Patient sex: M
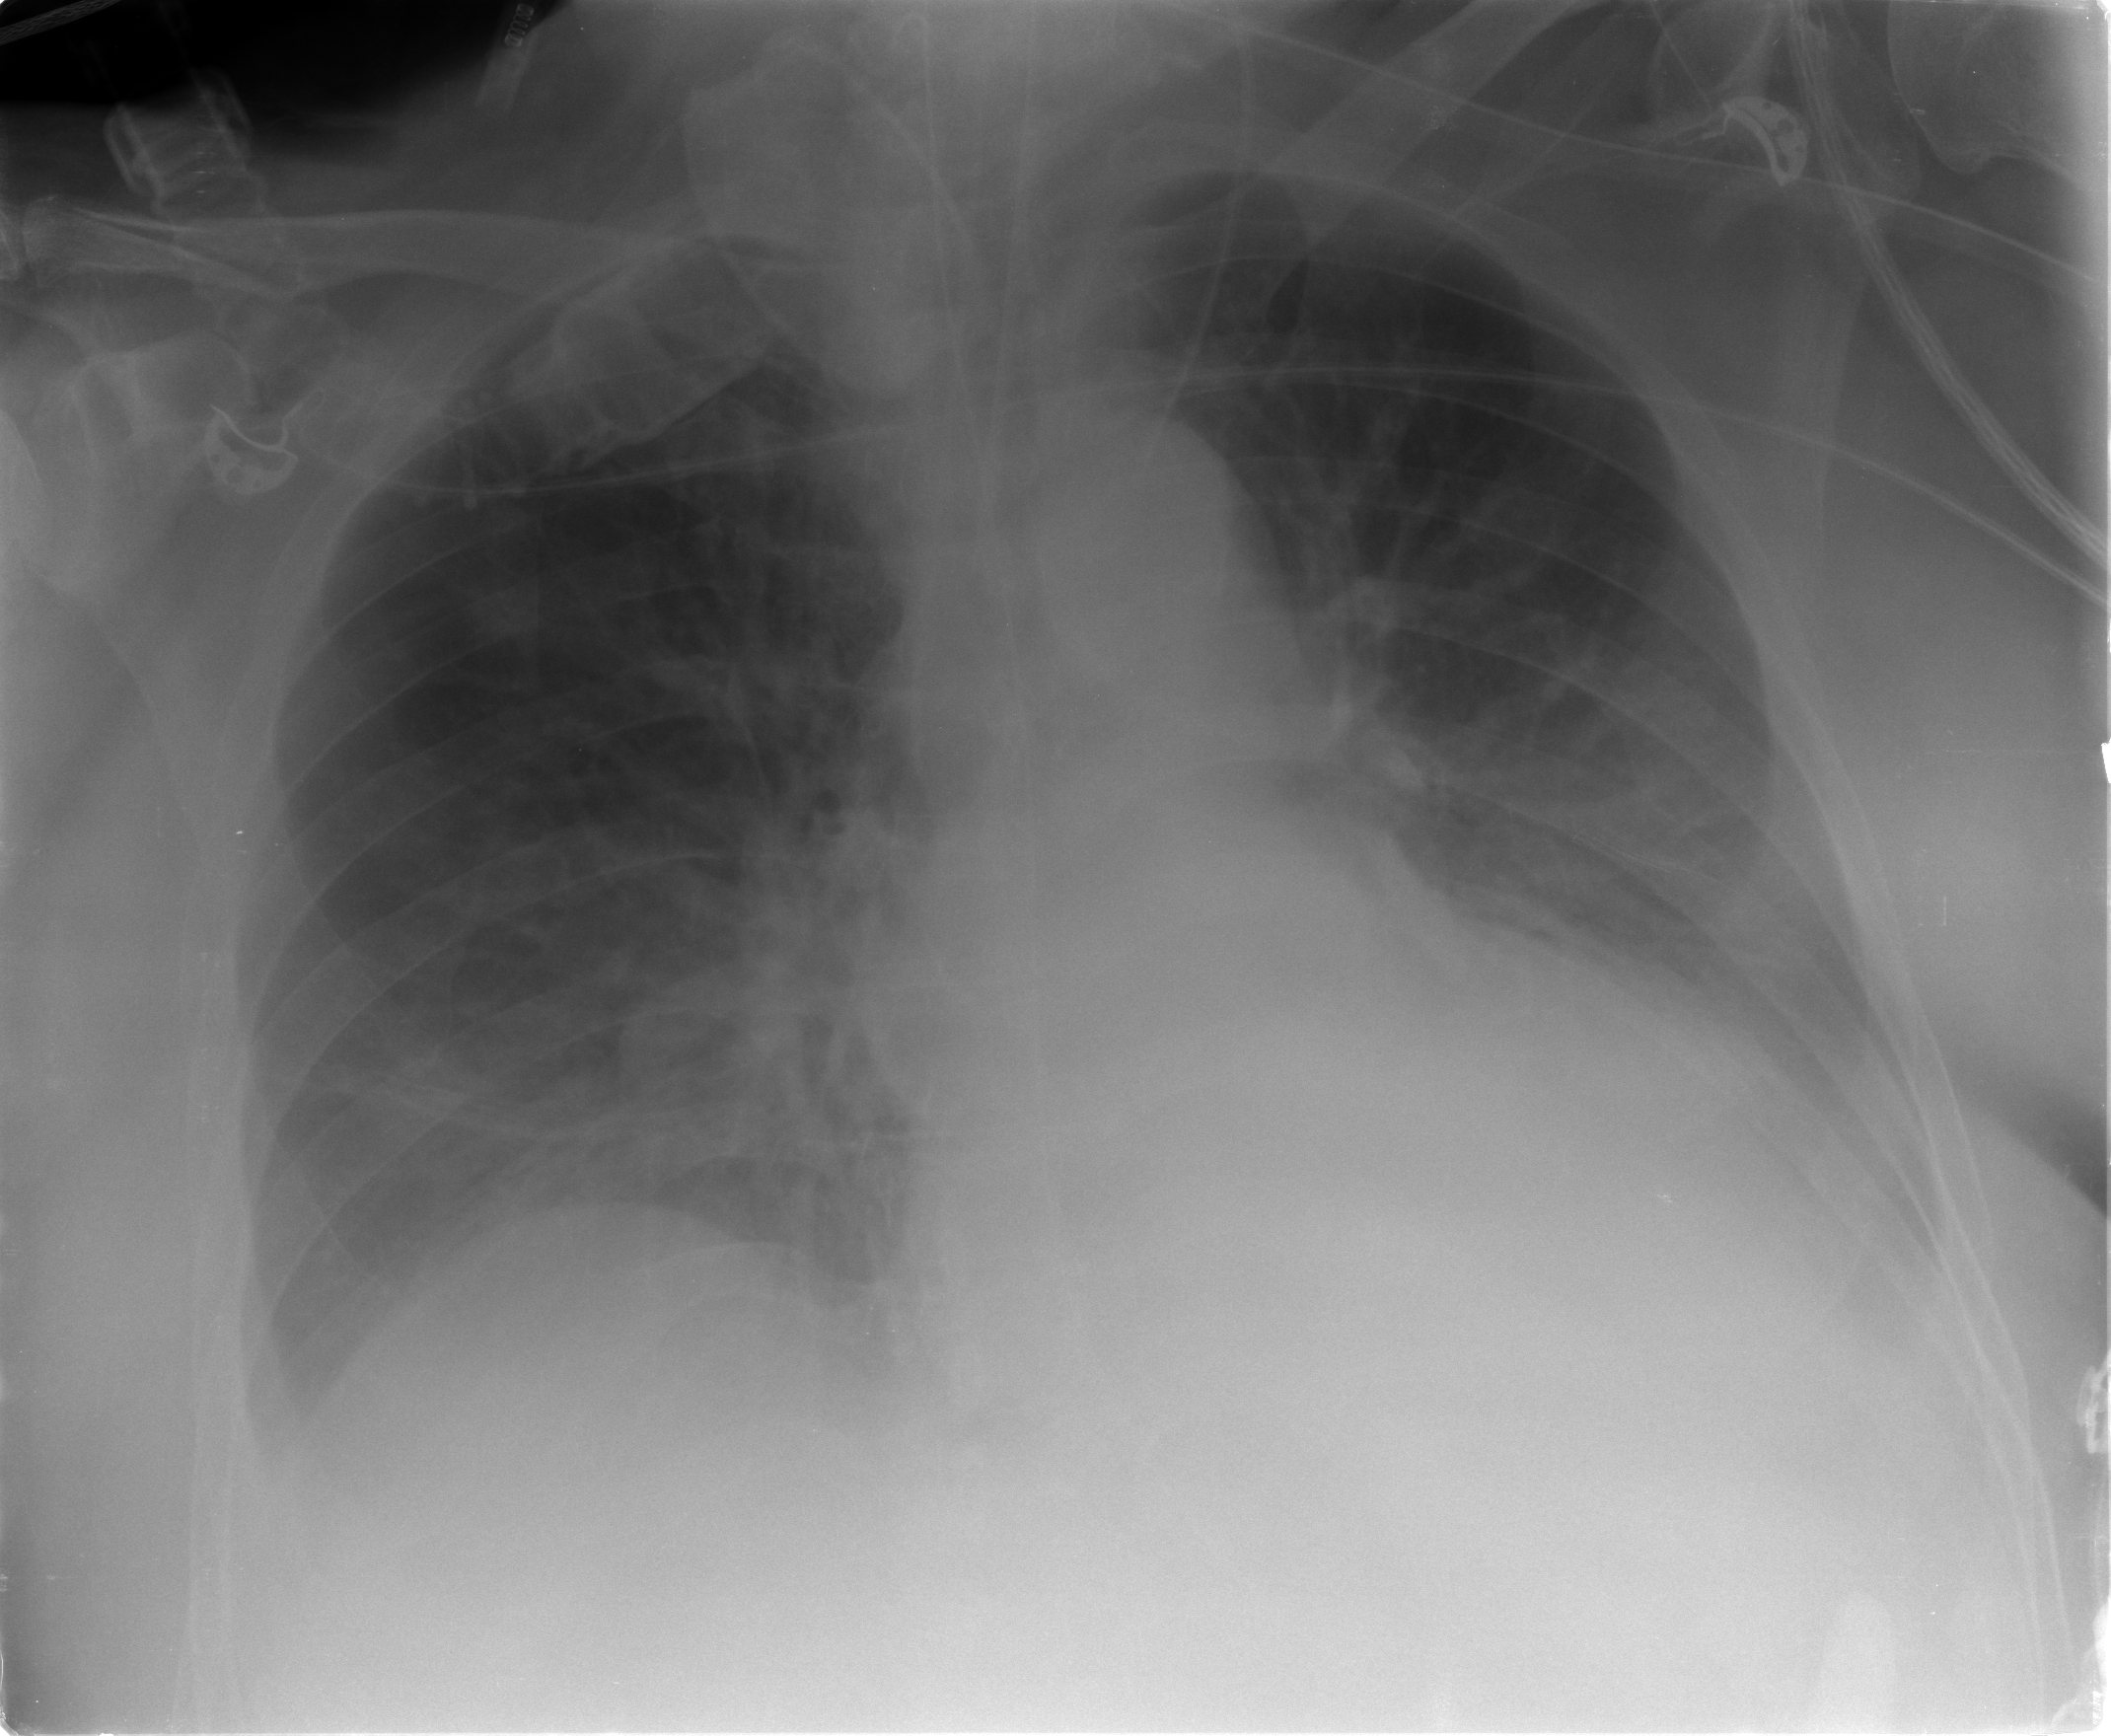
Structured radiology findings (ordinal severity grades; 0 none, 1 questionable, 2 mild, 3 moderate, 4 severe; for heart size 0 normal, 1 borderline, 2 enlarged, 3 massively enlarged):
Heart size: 2
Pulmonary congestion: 3
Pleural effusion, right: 2
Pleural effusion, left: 2
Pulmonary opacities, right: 0
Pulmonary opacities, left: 0
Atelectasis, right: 2
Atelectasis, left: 2